Question: I have tried this
'''
url = 'http://test.ir/'
content = s.get(url).content
tree = html.fromstring(content)
print [e.text_content() for e in tree.xpath('//div[@class="grouptext"]/text()[not(self:div)]')]
'''
As you can see in the picture I want the part:

When I use
'''
print [e.text_content() for e in tree.xpath('//div[@class="grouptext"]')]
'''
The result shows me the selected part the content of '<div class="grouptext">' as well.
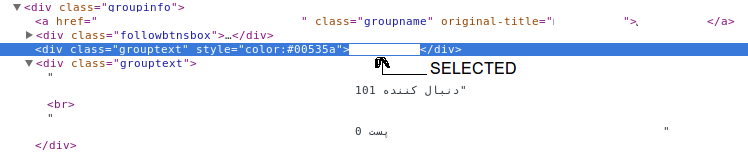
Answer: Assuming that you just want the 'text()' of the first occurence of the '<div>' tag you have to be more specific in your XPath expression. Either you tell the system that you explictly want the first one by adding '[1]'
'''
print [e.text_content() for e in tree.xpath('//div[@class="grouptext"][1]')]
'''
or you could select it by filtering for the 'style' parameter:
'''
print [e.text_content() for e in tree.xpath('//div[@class="grouptext" and @style]')]
'''
You will have to decide which is the better way to go. This will depend on how the '<div>' tags show up in your XML in a more general case.